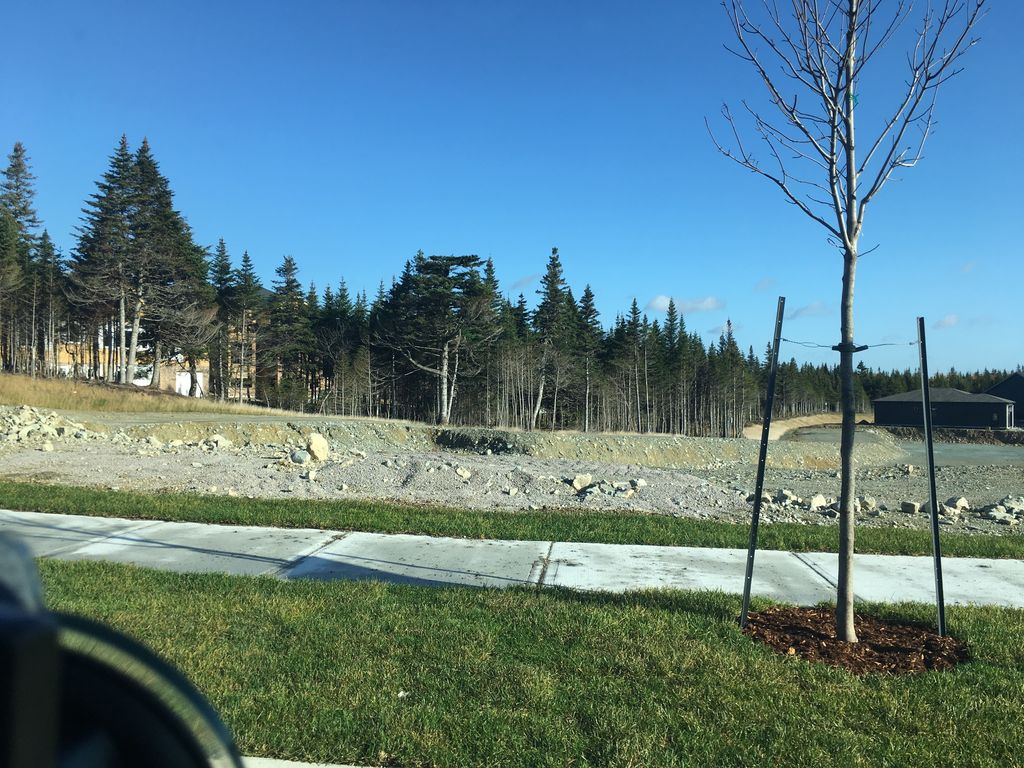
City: st_johns